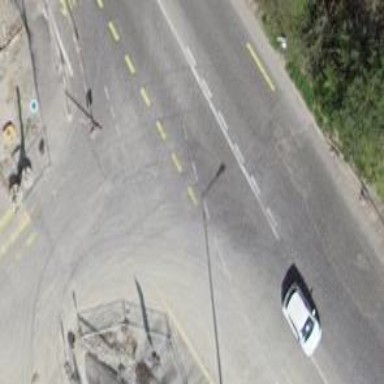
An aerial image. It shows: Secondary road with bus lane on the left and shared bus and cycle lane on the left.